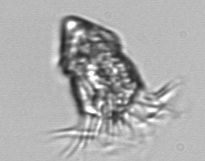
Label: Strombidium_inclinatum